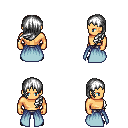
a pixel art fantasy rpg character, male body template, human, tanned skin, overskirt, metal pants, white left-swept hairstyle, black shoes, four views (front, back, left, right), 2x2 character sprite sheet, small pixel art, hard edges, no anti-aliasing